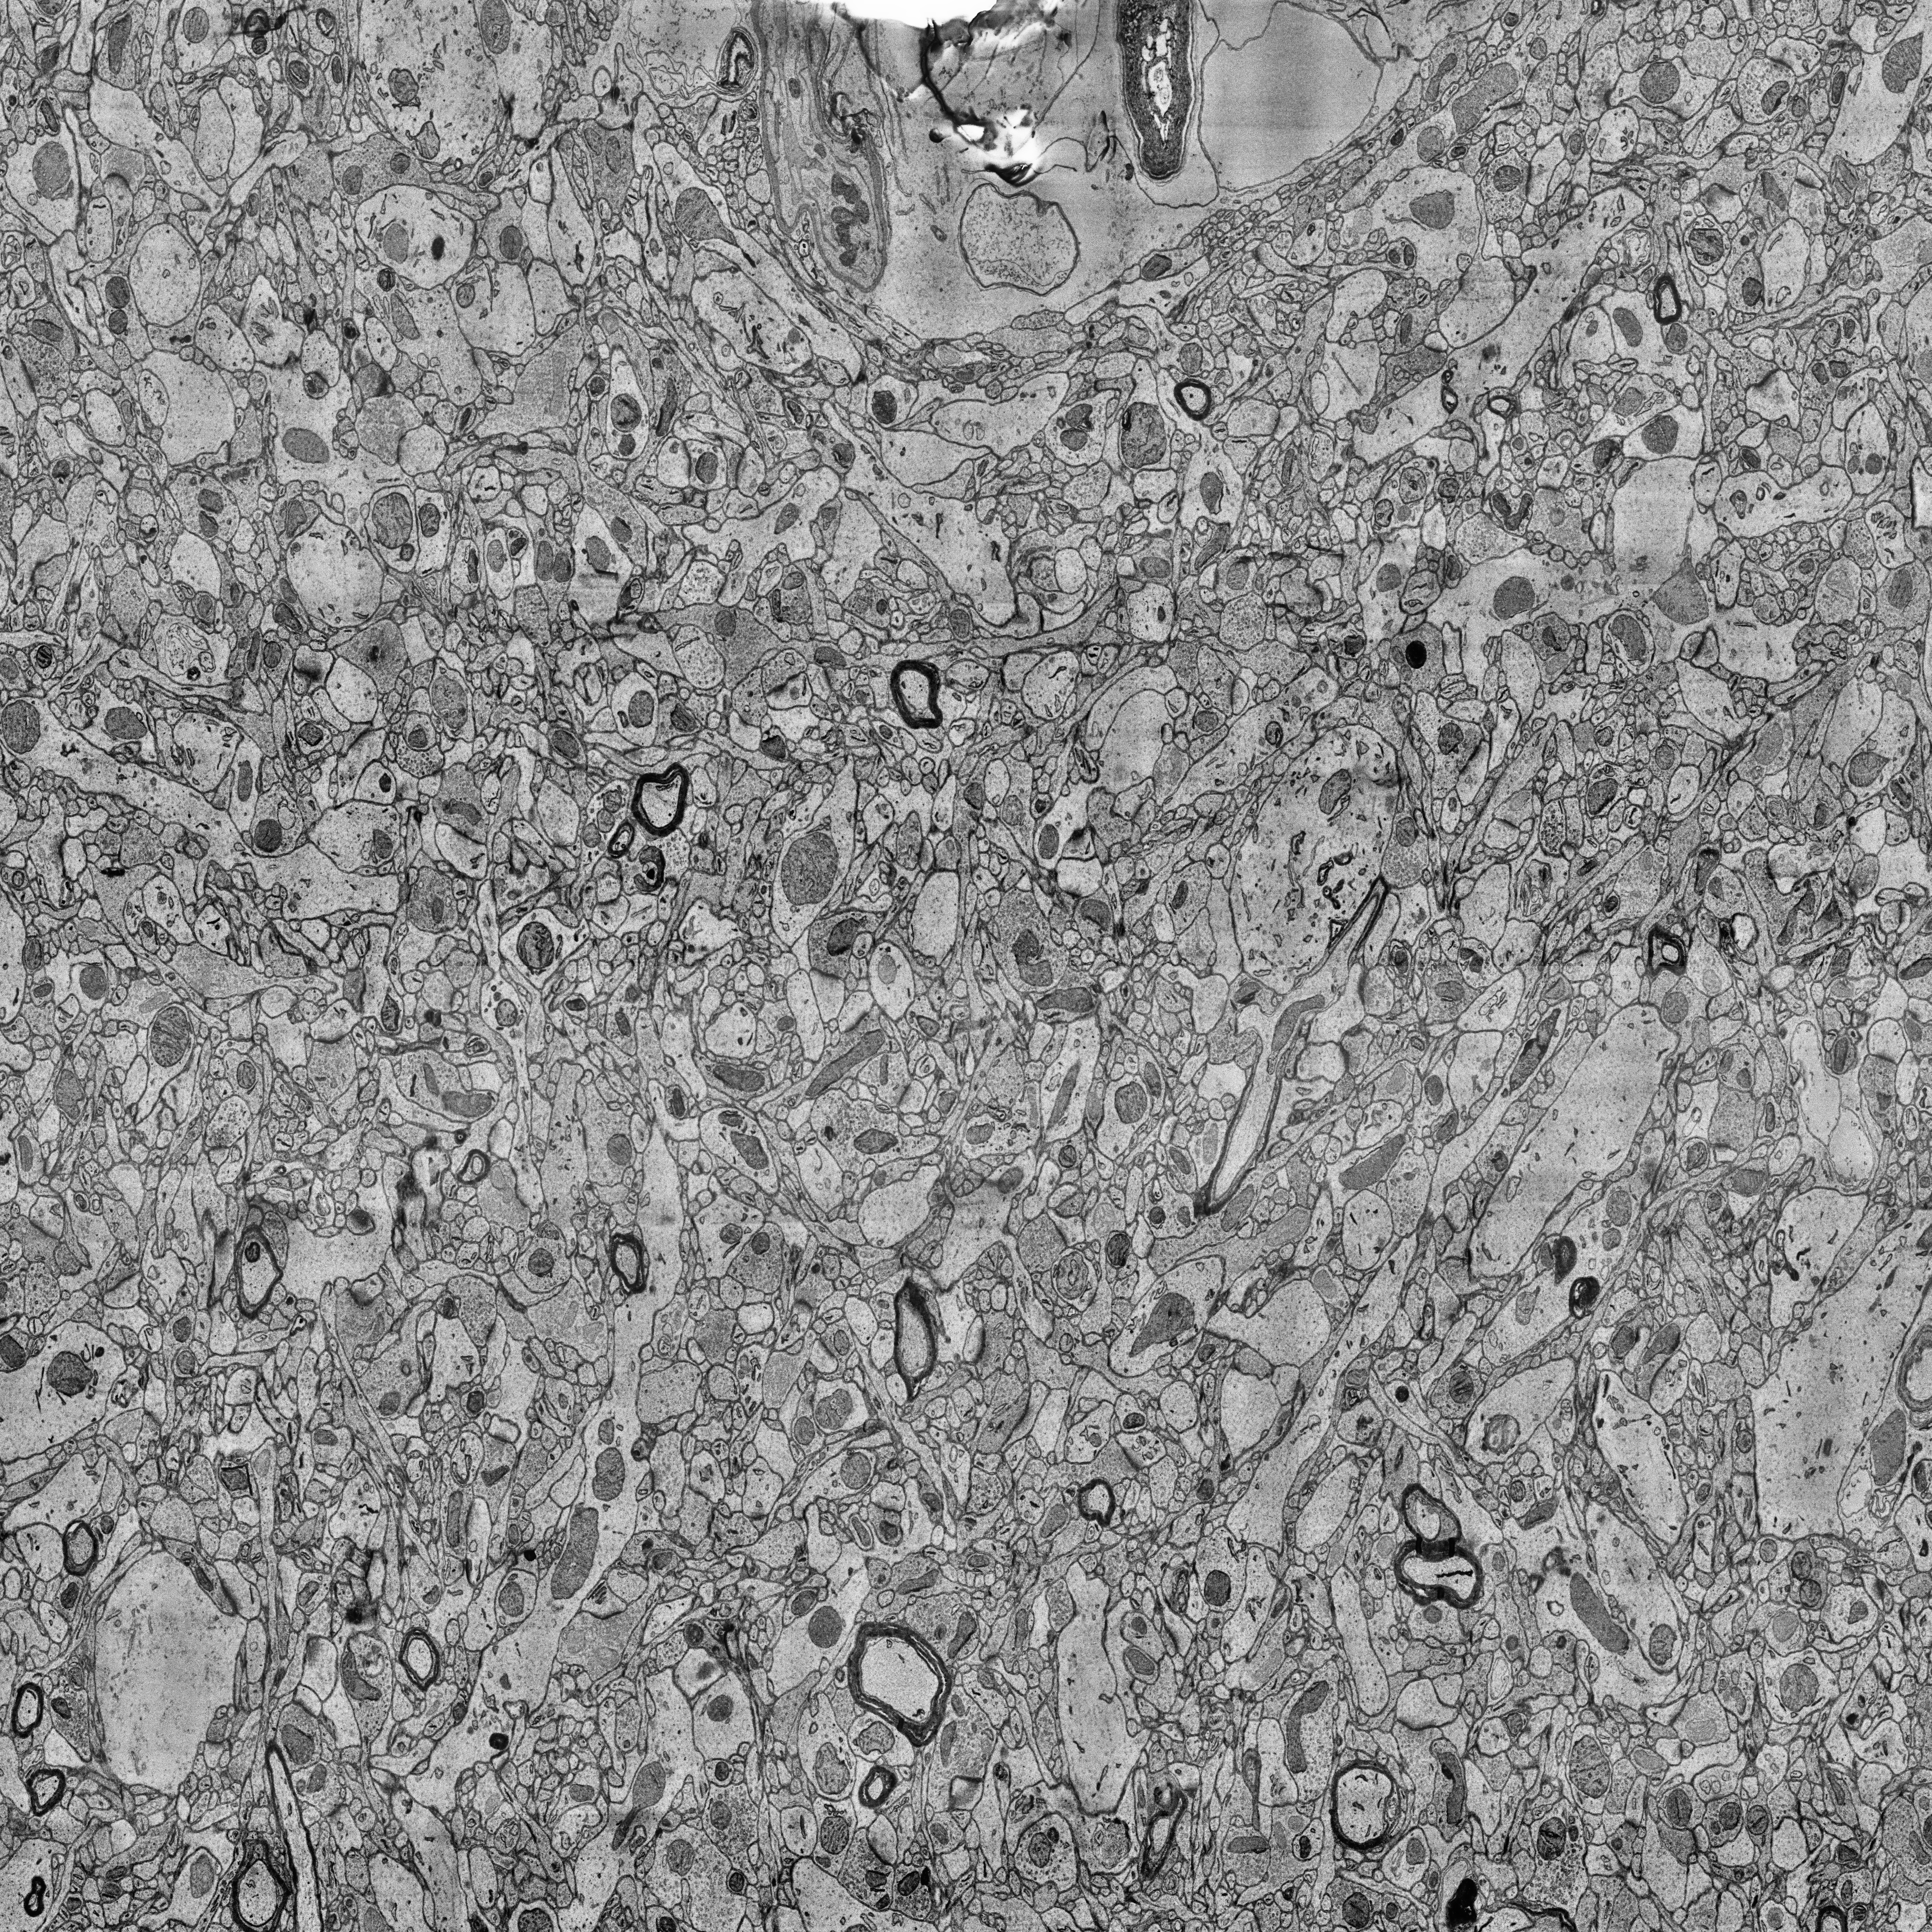
Electron microscopy slice of human cortex tissue
Slice depth (z): 54
Mitochondria instances in slice: 490